Question:
How can I center those images with the tab? Currently I am simply adding the images and letting the text property blank.
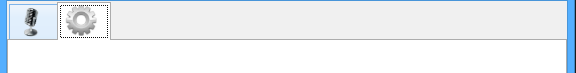
Answer: Out-of-the-box it can't be done. You can try creating a custom control derived from TabControl which does something like this:
'''
public class BrunoTabControl : TabControl
{
protected override void OnDrawItem(System.Windows.Forms.DrawItemEventArgs e)
{
if (ImageList == null) return;
int imageIndex = TabPages[e.Index].ImageIndex;
if (imageIndex >= 0) ImageList.Draw(e.Graphics, 0, 0, imageIndex);
}
}
'''